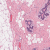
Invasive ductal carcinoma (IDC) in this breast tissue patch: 0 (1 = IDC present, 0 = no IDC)